You are looking at the envelope spectrum of a bearing's vibration signal. The marked vertical lines are the theoretical fault frequencies for the outer race, inner race, rolling elements, and cage. Diagnose the bearing from this image, choosing from: normal, inner_race, outer_race, ball.
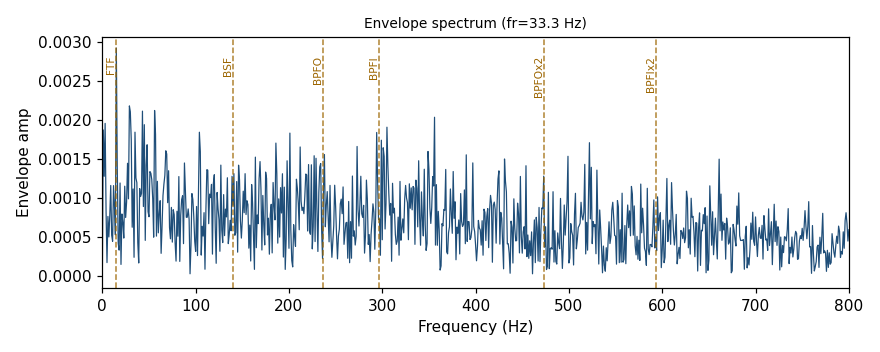
Answer: normal